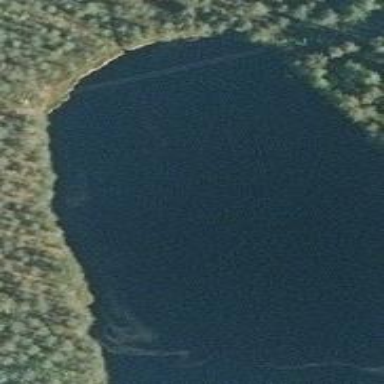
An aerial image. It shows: Pond with natural water.